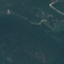
Land use / land cover: Forest